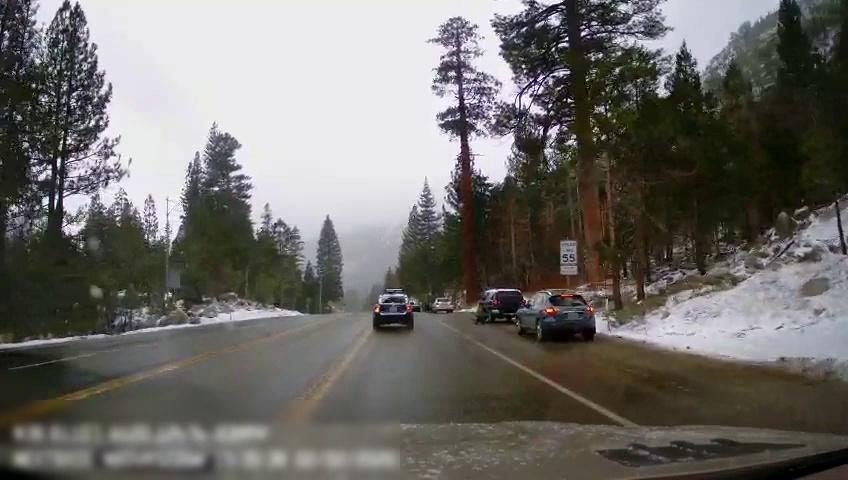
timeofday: Day
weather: Snowy
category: Drivable Space
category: Vehicles | Car
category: Vehicles | Car
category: Pedestrians
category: Vehicles | SUV
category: Pedestrians
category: Vehicles | SUV
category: Vehicles | SUV
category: Lanes | Current Lane
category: Lanes | Opposite Lane
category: Lanes | Opposite Lane
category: Lanes | Opposite Lane
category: Lanes | Current Lane
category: Traffic | Signs
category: Traffic | Signs